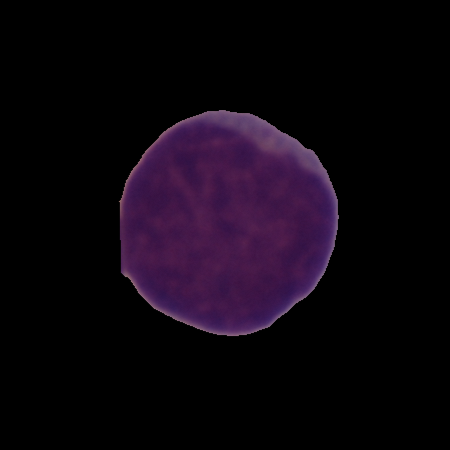
Label: cancer